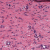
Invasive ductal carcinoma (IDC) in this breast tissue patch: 0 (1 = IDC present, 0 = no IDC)